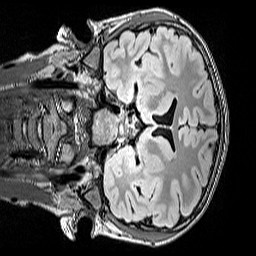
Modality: FLAIR
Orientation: coronal
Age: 11
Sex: male
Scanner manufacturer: siemens
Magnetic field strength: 3 T
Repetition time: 5 s
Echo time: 0.388 s